Field crop: maize
Growth stage: 2
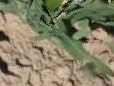
Species: maize